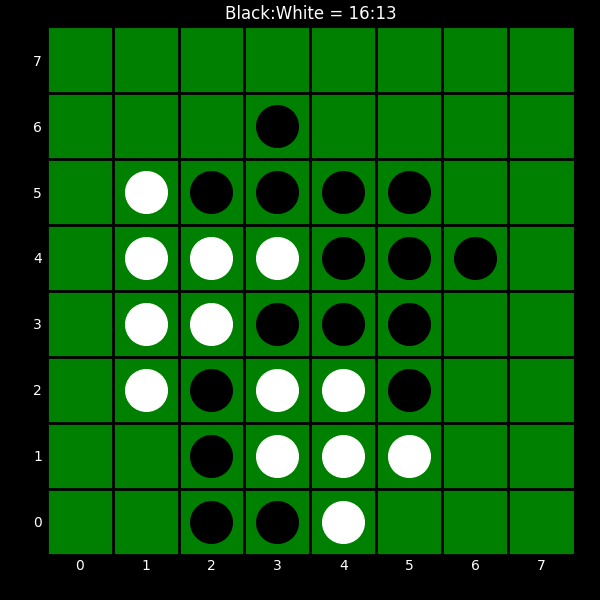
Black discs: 16
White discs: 13